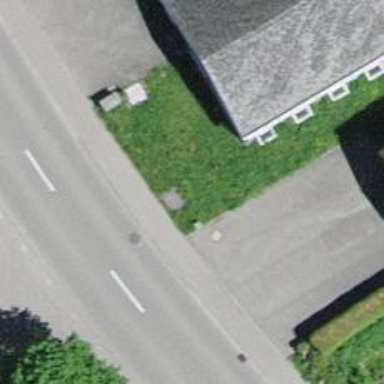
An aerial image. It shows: Power street cabinet.